Field crop: tomato
Growth stage: 2
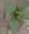
Species: solanum